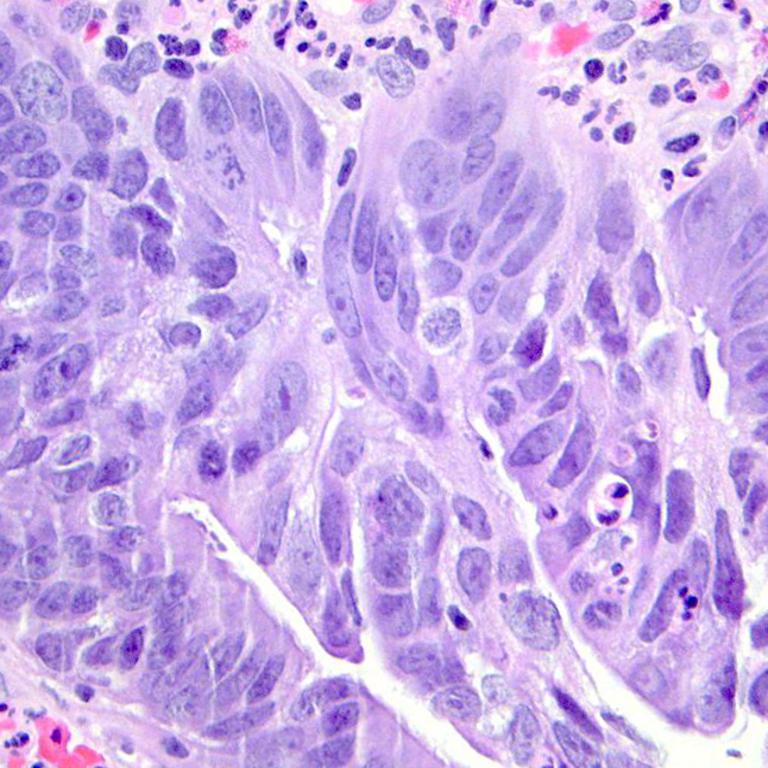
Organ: colon
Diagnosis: adenocarcinomas